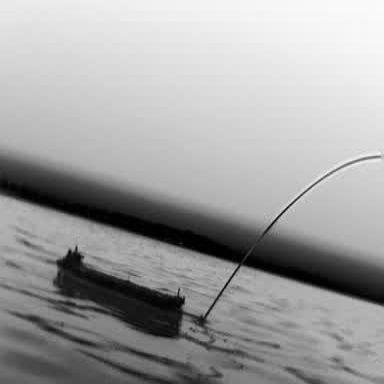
There is a liner in the infrared image.